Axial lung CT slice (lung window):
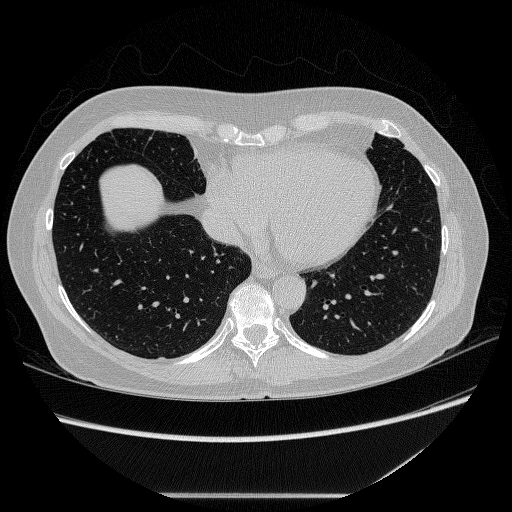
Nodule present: no